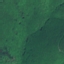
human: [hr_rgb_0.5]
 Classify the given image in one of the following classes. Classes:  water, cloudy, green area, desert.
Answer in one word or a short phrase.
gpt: green area